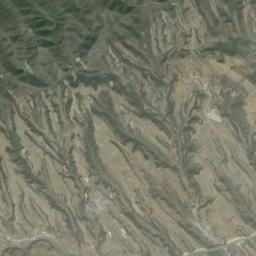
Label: mountain